Question: I know how to set the theme for an Application and/or Activity in Android, but I'm wondering if it's possible to change it for an Activity using the Graphical Layout editor in Eclipse 4.2, ADT 20.0.1. No matter what I change the drop-down to, the AppTheme style from styles.xml is always used when I run the app, despite the display preview changing based on what I select. Is it currently not possible because the theme gets set in the AndroidManifest?

styles.xml:
'''
<resources>
<style name="AppTheme" parent="android:Theme.Light" />
</resources>
'''
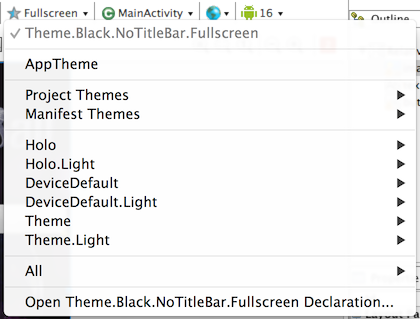
Answer: The drop down box in the GUI is used to see what it looks like, if you want the theme changed then you have to edit the Android Manifest yourself
If you want to edit the theme using a drop down, in one of the tabs in the Android Manifest, I think its "Application" there is an option to change the theme and it has a list of themes.